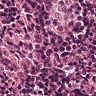
Metastatic tissue present: no